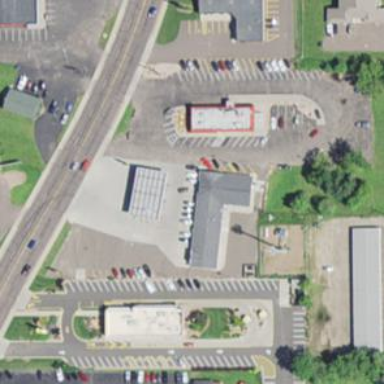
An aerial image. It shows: Convenience shop.